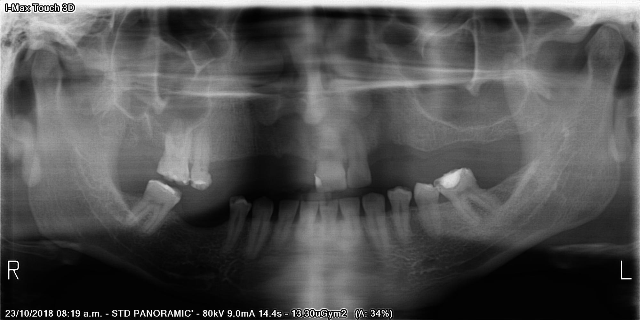
adult